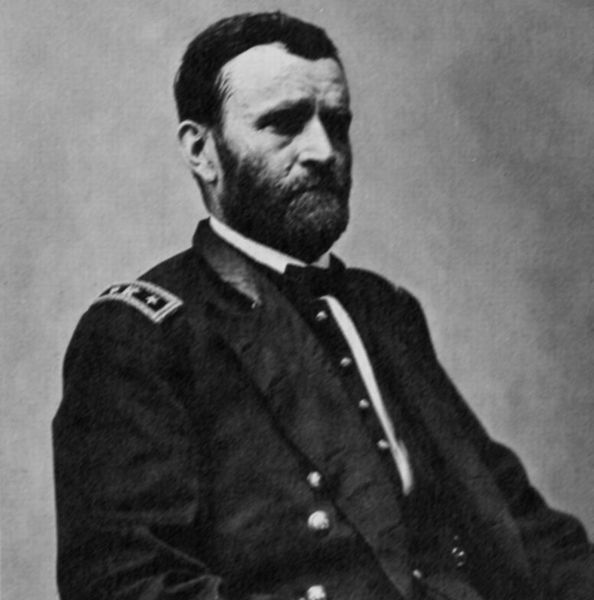
Titel: Ein Porträt von Grant, müde
Künstler: Mathew B. Brady
Schlagwörter: dunkel, mann, schatten, weiß, sitzen, grau, hell, hintergrund, licht, mund, nase, ohr, schwarz, stirn, blick, schleife, anzug, bart, hemd, jacke, augen, gesicht, kragen, mensch, trauer, vollbart, bildnis, hände, portrait, porträt, auge, haare, halbfigur, sitzend, ohren, schulter, ansicht, ausdruck, ernst, sitzt, knöpfe, fliege, revers, weste, foto, fotografie, photographie, offen, hintegrund, sterne, seite, militär, uniform, soldat, epauletten, abzeichen, offizier, sitzfigur, photo, halbprofil, general, wess, aufnahme, sorgen, warze, verschattet, schulterklappe, litzen, blank, abgewetzt, aufnahmen, epaulette, atelieraufnahme, lichtbild, d, generla, uniform sitz, offzier, kröpfe